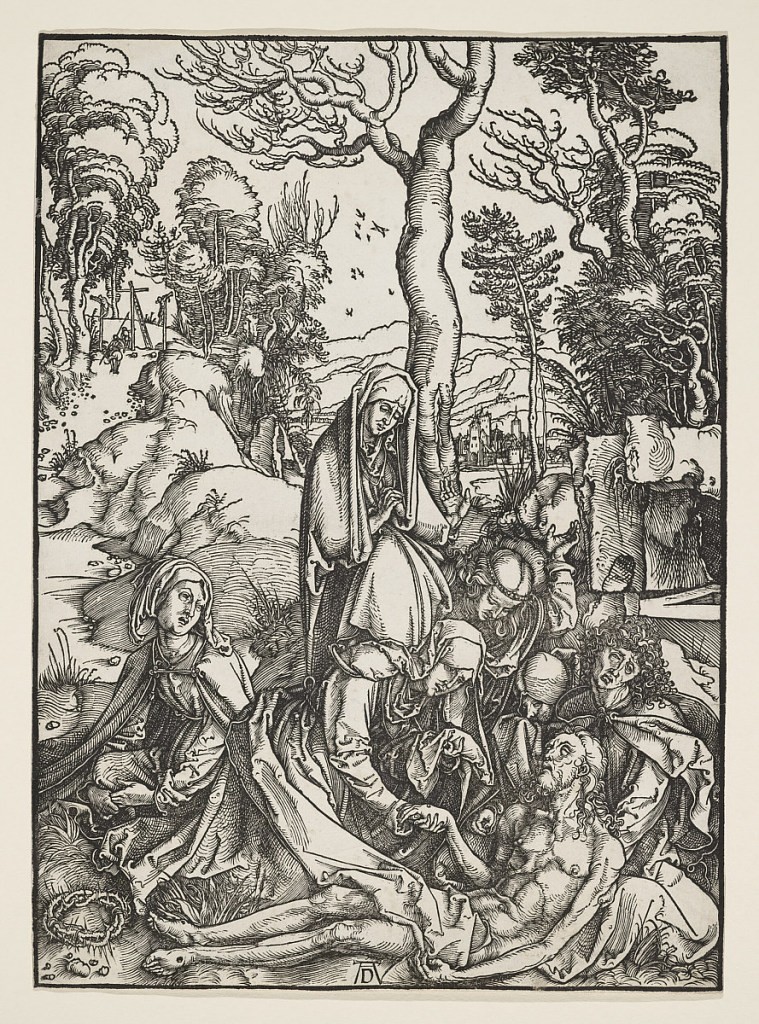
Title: The Lamentation
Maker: Albrecht Dürer, German, 1471–1528
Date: ca. 1498
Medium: Woodcut on laid paper
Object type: Print
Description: The body of Christ is seen in the foreground supported by St. John. The Virgin  kneels and holds His hand. Landscape background.